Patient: sex M, age 37
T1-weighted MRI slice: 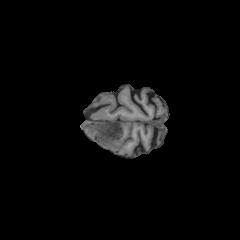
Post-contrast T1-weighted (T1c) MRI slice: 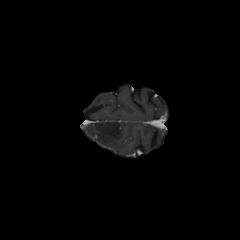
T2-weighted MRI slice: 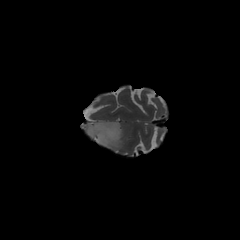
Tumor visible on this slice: yes
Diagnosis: Astrocytoma, IDH-mutant
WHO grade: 2